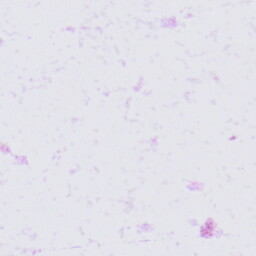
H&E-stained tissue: Skin